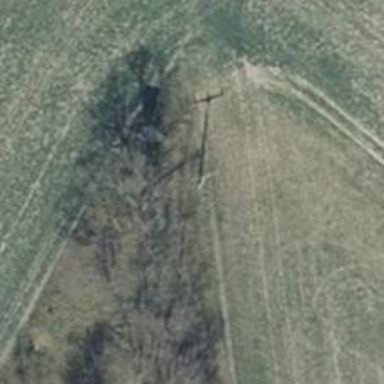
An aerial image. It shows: Power pole.